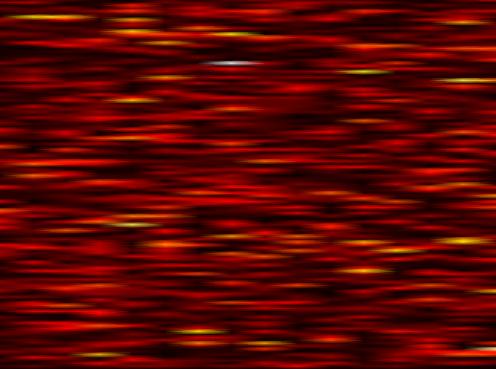
Label: UFMC